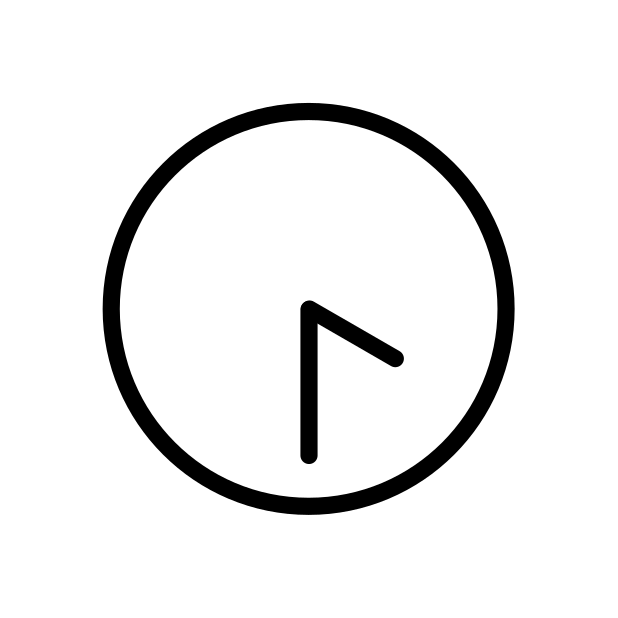
Emoji: 🕟
Name: clock face four-thirty
Unicode: 0x1f55f